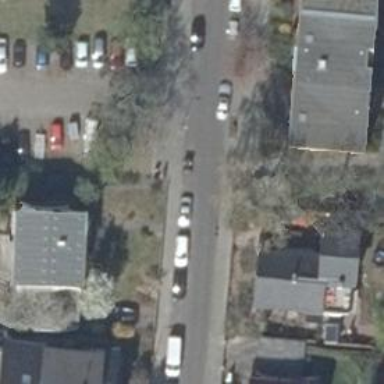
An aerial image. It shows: Residential road with asphalt surface. Both sides have sidewalks.